Question: I tried to use font-awesome with meteor by installing the folowing package :
<URL>
<URL>
But with both packages I get the same result, being a box as if the character did not exist :
HTML :
'''
<i class="fa fa-quote-left fa-3x pull-left fa-border"></i>
'''
Result :

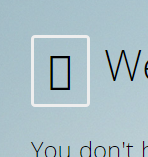
Answer: I tried that HTML snippet in one of my projects using the official (fortawesome-fontawesome) package and had no issues. There are a slew of potential reasons this could be the case, my first recommendation would be to inspect the element using chrome and look at the CSS. Make sure there's no overriding going on from other CSS files/libraries/packages you may have installed.
Additionally, check your browser console to see if any assets are failing to load.
If you can't seem to find anything out of the ordinary, remove the package 'meteor remove fortawesome:fontawesome', and add it manually by creating an file in your project and adding this to it:
'''
<head>
<link rel="stylesheet" href="<link rel="stylesheet" href="http://maxcdn.bootstrapcdn.com/font-awesome/4.3.0/css/font-awesome.min.css" type="text/css">
</head>
'''